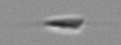
Label: flagellate_morphotype3